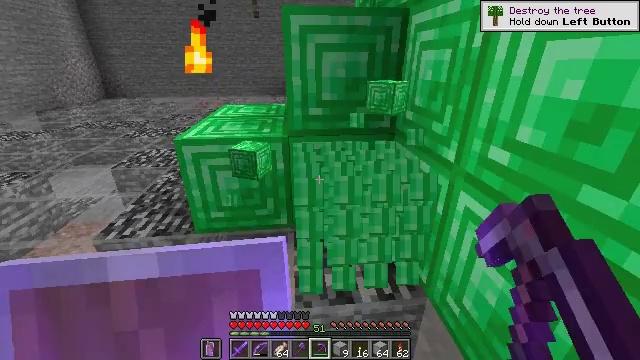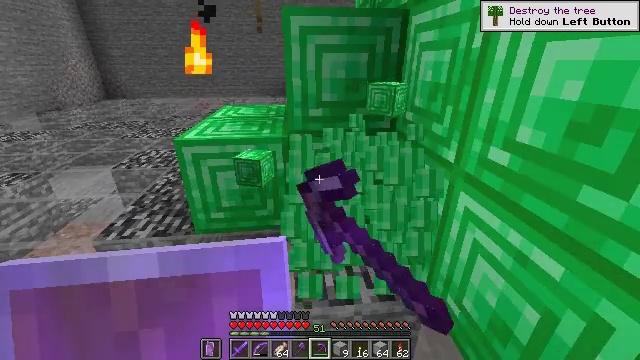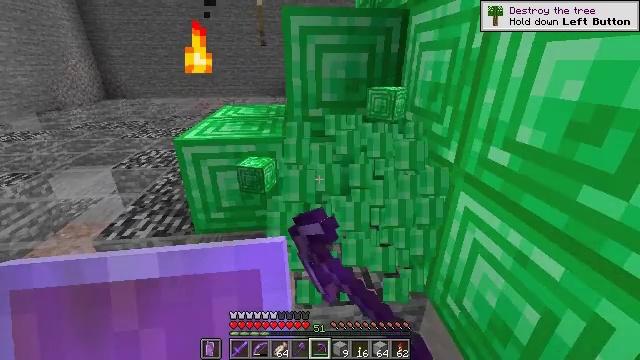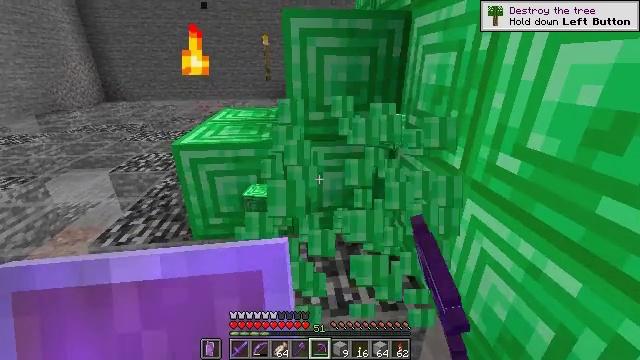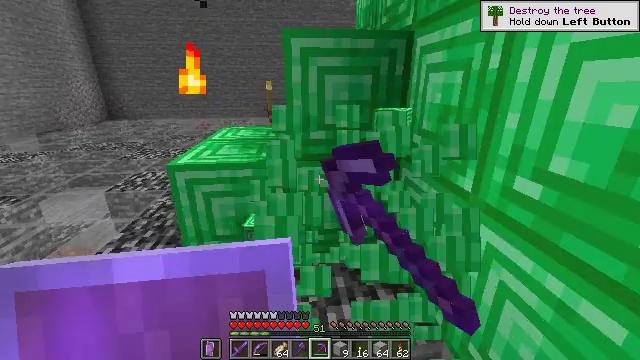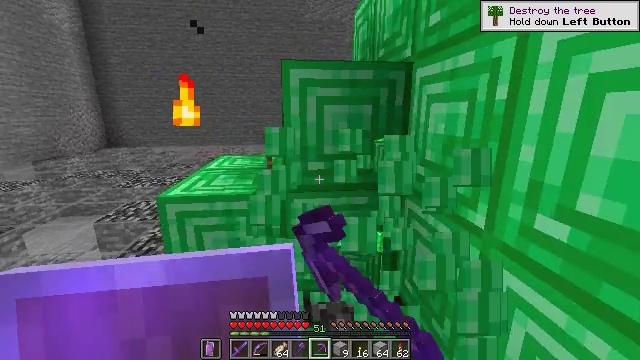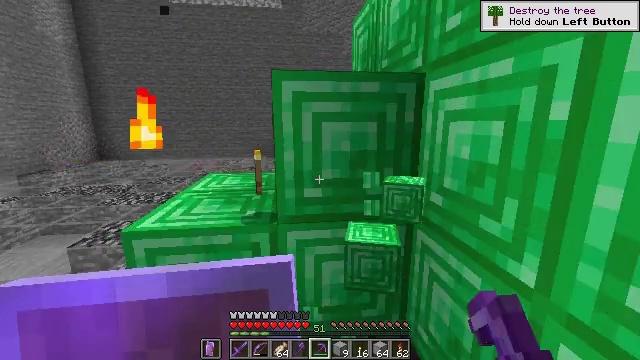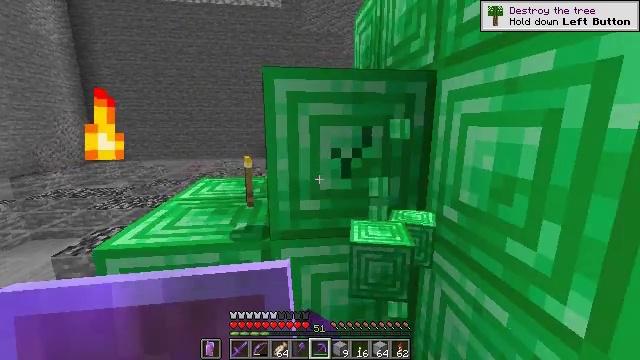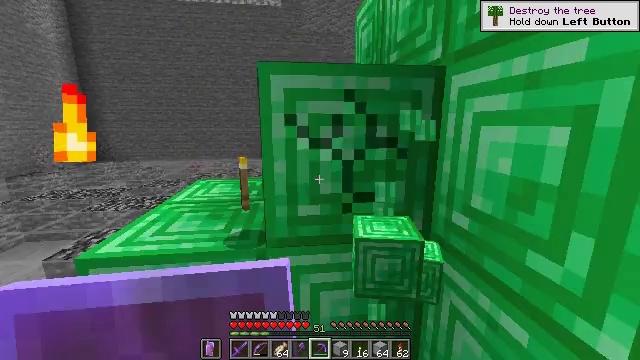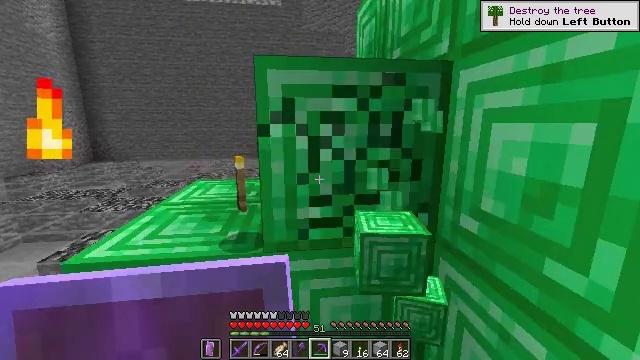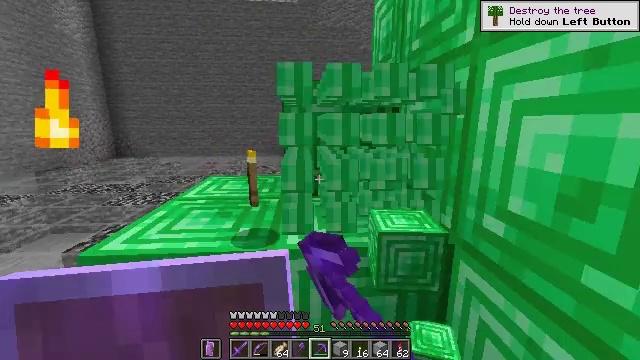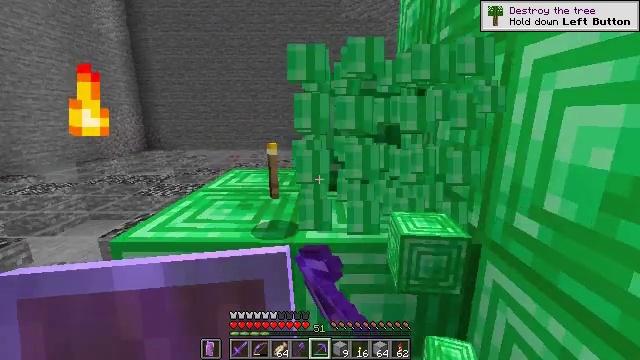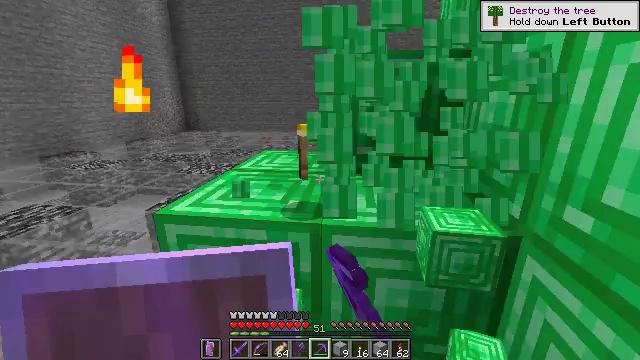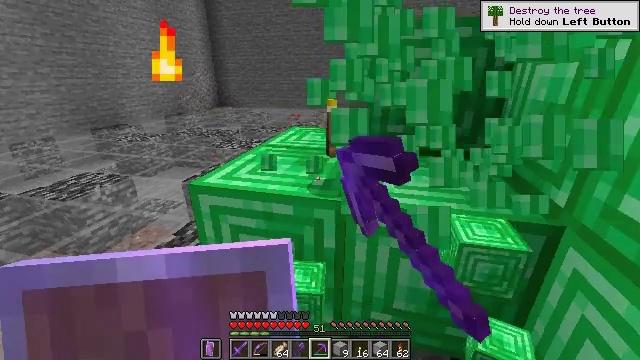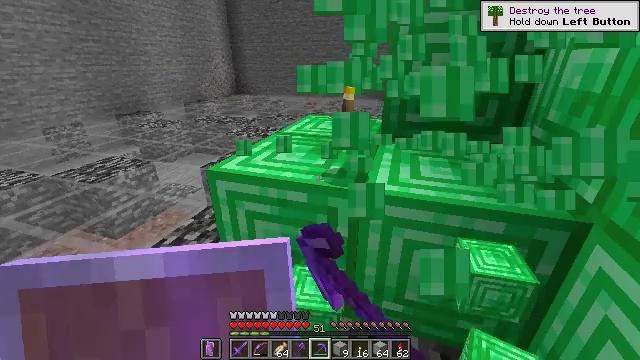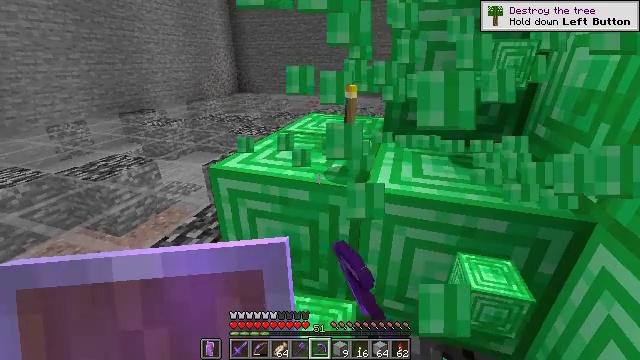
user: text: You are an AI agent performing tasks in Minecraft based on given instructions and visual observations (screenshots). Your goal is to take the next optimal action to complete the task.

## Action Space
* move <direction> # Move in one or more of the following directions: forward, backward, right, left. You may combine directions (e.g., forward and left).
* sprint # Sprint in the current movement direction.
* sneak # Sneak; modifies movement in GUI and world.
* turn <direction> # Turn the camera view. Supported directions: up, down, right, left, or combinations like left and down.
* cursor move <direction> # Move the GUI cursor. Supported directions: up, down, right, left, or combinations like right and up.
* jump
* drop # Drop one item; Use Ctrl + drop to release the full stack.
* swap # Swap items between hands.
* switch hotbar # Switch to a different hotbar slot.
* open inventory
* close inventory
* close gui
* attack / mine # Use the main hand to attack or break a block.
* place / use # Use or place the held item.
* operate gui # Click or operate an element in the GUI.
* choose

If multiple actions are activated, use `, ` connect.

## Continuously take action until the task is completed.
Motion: motion action
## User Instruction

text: Harvest the emerald block.
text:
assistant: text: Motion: attack / mine
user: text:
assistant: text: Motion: attack / mine
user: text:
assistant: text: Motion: move forward, attack / mine
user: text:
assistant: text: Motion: move forward, turn up, attack / mine
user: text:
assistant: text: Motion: move forward, turn up, attack / mine
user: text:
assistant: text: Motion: move forward, turn up, attack / mine
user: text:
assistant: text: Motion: move forward, attack / mine
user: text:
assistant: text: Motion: attack / mine
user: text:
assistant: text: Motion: attack / mine
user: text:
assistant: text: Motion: turn left, attack / mine
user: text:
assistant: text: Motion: turn left and down, attack / mine
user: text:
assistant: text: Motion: turn left and down, attack / mine
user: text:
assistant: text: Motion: turn left and down, attack / mine
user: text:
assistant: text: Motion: turn left and down, attack / mine
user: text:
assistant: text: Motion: attack / mine
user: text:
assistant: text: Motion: attack / mine
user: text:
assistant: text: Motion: attack / mine
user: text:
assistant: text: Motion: attack / mine
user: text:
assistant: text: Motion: attack / mine
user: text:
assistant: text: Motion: attack / mine
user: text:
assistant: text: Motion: attack / mine
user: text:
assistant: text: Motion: turn right, attack / mine
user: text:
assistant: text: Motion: turn right, attack / mine
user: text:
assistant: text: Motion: attack / mine
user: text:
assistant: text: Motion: turn right, attack / mine
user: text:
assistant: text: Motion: turn right, attack / mine
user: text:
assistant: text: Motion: turn right, attack / mine
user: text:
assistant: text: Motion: attack / mine
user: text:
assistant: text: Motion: attack / mine
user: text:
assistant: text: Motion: turn up, attack / mine